Определите, какая максимальная сила действует на стол во время удара шарика для пинг-понга, если он падает с высоты $1~метр$ без начальной скорости. Масса пустой 5-литровой бутылки $m_0=100~г$, плотность воды $\rho=1~{г}/{см^3}$. Копировальная бумага — это выданный вам черный лист. Одна из её сторон покрыта краской. При стандартном использовании лист копировальной бумаги прокладывается между двумя листами обычной так, чтобы сторона, покрытая красящим слоем, была обращена вниз. При письме (печати) на бумагу оказывается давление, в результате чего частицы краски, нанесённой на копировальную бумагу, переходят на нижний лист.
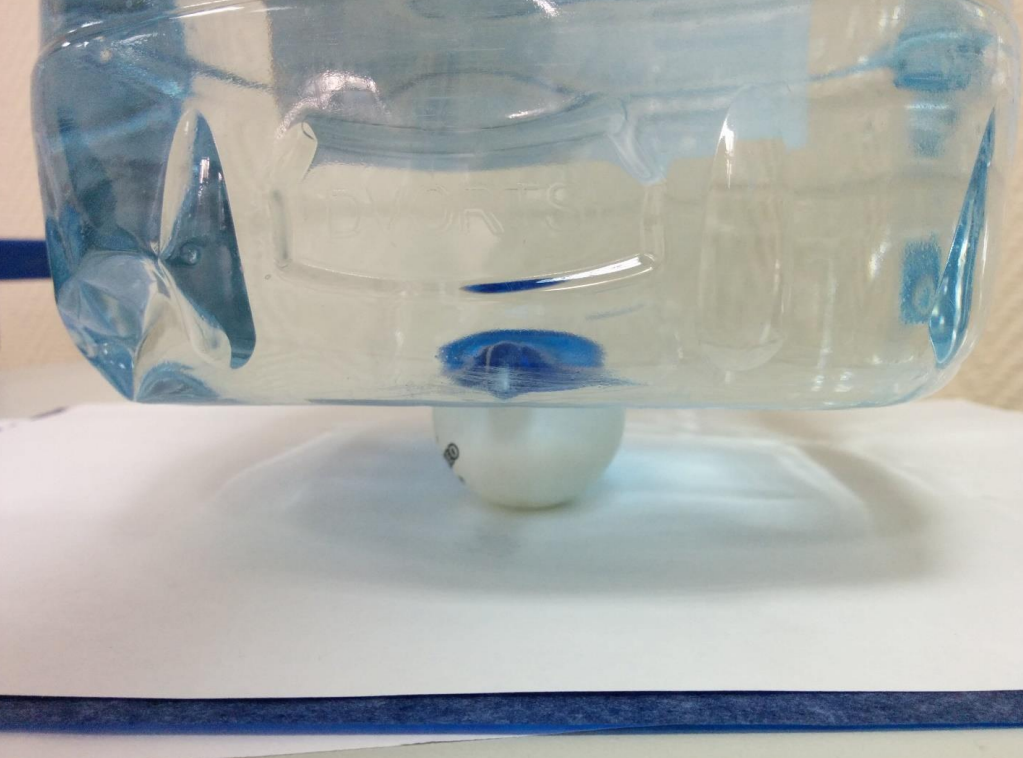
Решение: Положим лист копировальной бумаги между двумя листами обычной. Если надавить на бумагу шариком, на одном из листов появится круглый отпечаток. Размер отпечатка зависит от приложенной к шарику силы. Чем больше сила, тем больше отпечаток. Определим, какого размера отпечаток остаётся после падения шарика с высоты $1 ~метр$. Мы можем приложить к шарику известную силу, поставив на него сверху бутылку с некоторым количеством воды. Подберём массу воды в бутылке так, чтобы размер отпечатка был такого же размера, как при падении шарика. Искомая сила равна весу бутылки.  Определение размера отпечатка при падении шарика Шарик для пинг-понга состоит из двух частей, соединённых вместе. Стык жёсткий и почти не прогибается. В эксперименте нужно учесть это обстоятельство. Мы не можем сказать, какой частью ударился шарик о стол. Поэтому эксперимент нужно повторить много раз и использовать только самые большие отпечатки. Диаметр отпечатка приблизительно $8~ мм$. Бутылка на шарике Поставим бутылку на шарик и будем измерять размер отпечатка в зависимости от массы. Ставя бутылку на шарик, нужно следить, чтобы он касался бумаги не стыком. Когда в бутылке $3.5~ литра$ воды, диаметр отпечатка равен $8 ~мм$. Нужно также провести измерения для больших и меньших масс, чтобы доказать, что размер отпечатка существенно меняется. Учтём также массу бутылки $100~г$. Максимальная сила:
Ответ: \[F_{\max}=g\,(V_B\rho_B+m_0)=36~Н\]
Темы:
E, Механика, Соударения, IEPhO, Сила, Быстрый процесс